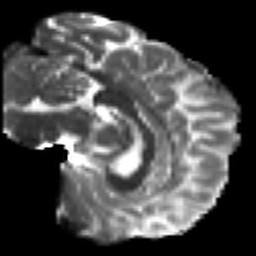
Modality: T2w
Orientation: sagittal
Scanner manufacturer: siemens
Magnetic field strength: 3 T
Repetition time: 7.8 s
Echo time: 0.09 s